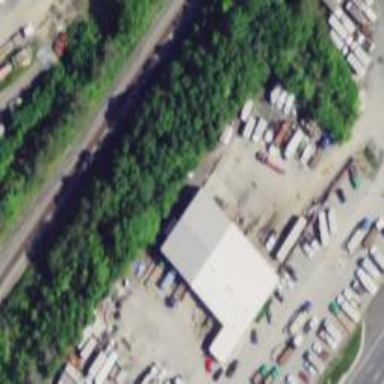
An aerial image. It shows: Commercial building housing car shop.